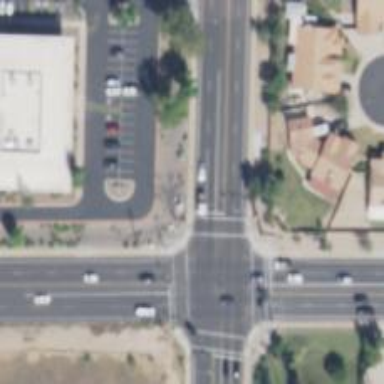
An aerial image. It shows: Solid stop line on the road marking.